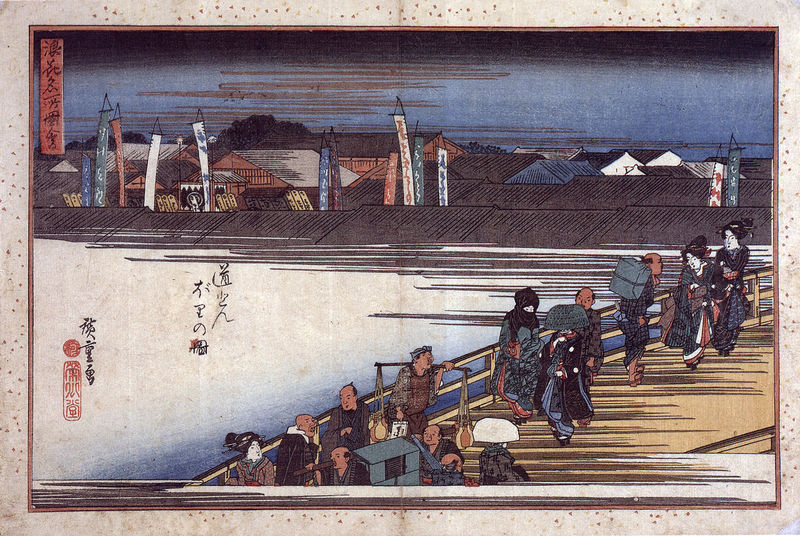
Titel: Ansicht auf Dotonbori; aus der Serie: Berühmte Plätze von Kyoto
Künstler: Utagawa Hiroshige
Institution: Wisconsin, Chazen Museum of Art, E. B. Van Vleck Collection
Schlagwörter: himmel, meer, wasser, fluss, frauen, menschen, see, stadt, ufer, abend, hut, männer, nacht, zeichnung, dame, gebäude, schleier, rahmen, tragen, deich, häuser, brücke, japan, schrift, fahnen, fahne, dächer, graphik, hafen, steg, glatze, geländer, japanisch, schriftzeichen, stadtansicht, tusche, türme, druck, druckgraphik, wimpel, chinesisch, holzbohlen, joch, träger, umrahmt, tuschezeichnung, eingerahmt, sänfte, kimono, chinese, schriftbänder, japaner, männner, 1800, holzschntt, fahenn